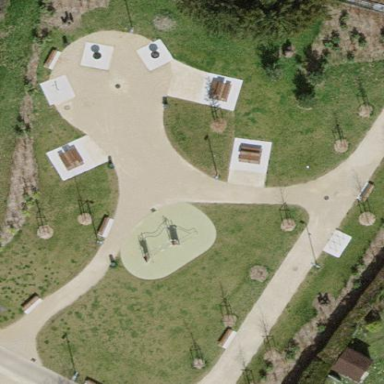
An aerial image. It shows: Lovely park for leisure and relaxation.